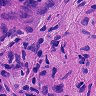
Metastatic tissue present: yes